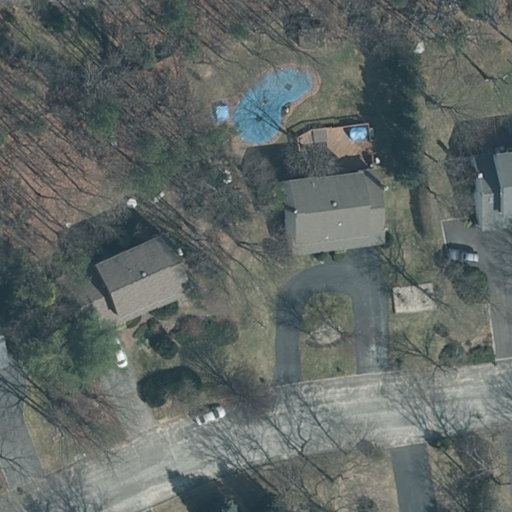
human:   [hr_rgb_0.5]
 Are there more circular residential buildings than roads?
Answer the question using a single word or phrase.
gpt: no

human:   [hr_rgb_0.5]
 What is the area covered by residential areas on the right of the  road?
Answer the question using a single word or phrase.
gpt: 0m2

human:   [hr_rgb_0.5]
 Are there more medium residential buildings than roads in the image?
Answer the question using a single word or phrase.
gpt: yes

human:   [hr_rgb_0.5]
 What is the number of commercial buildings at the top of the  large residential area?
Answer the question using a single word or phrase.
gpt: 0

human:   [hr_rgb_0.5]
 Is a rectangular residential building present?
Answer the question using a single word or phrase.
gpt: yes

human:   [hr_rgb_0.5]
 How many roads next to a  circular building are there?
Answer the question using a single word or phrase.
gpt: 0

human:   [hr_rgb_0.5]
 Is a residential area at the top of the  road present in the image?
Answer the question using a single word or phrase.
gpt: yes

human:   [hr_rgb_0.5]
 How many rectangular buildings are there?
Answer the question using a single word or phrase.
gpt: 2

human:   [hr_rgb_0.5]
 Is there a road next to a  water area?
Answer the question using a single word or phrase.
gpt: no

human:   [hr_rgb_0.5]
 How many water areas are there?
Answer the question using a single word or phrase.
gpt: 0

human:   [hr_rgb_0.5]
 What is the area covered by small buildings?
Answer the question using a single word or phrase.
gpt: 0m2

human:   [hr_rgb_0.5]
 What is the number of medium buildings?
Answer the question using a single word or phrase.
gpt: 3

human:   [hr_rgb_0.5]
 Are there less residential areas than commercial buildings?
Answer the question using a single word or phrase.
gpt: no

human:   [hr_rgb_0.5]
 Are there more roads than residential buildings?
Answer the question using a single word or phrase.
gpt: no

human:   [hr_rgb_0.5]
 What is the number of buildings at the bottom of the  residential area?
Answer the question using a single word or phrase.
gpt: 3

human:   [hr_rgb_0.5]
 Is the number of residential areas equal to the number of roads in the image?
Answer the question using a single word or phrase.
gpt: yes

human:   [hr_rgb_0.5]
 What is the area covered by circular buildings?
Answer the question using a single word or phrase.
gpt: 0m2

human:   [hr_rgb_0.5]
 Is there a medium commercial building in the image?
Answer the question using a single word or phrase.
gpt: no

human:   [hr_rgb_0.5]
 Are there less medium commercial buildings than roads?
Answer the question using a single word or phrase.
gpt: yes

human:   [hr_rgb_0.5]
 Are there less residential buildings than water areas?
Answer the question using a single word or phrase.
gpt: no

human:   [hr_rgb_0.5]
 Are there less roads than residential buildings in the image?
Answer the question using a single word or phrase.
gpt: yes

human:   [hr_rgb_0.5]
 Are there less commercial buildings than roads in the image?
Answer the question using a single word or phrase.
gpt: yes

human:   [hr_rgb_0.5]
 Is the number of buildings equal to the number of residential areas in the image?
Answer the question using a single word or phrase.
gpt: no

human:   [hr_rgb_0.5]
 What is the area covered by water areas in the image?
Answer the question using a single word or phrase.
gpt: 0m2

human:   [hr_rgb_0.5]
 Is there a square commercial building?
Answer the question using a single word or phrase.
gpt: no

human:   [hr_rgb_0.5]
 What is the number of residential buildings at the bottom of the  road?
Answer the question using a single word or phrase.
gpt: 0

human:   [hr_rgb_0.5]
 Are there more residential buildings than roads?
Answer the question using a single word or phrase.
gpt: yes

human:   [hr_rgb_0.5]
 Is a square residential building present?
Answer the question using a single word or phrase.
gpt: no

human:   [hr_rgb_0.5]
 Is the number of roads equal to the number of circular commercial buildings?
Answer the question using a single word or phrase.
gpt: no

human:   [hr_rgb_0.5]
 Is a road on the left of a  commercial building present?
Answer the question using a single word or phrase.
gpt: no

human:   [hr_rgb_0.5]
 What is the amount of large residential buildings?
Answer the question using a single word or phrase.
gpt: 0

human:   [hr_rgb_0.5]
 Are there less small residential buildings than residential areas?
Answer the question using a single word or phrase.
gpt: yes

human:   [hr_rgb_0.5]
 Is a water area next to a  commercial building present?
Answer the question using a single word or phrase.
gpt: no

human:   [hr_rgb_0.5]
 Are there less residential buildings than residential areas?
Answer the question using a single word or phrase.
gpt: no

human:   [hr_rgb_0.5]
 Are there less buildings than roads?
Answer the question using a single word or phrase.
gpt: no

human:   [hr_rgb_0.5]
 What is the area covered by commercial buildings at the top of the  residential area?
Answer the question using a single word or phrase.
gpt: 0m2